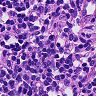
Metastatic tissue present: no